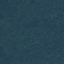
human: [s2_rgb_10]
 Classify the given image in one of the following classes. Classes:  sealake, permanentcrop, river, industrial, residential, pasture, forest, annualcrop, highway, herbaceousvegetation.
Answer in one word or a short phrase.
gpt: Forest